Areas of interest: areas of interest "Scenic Spot"
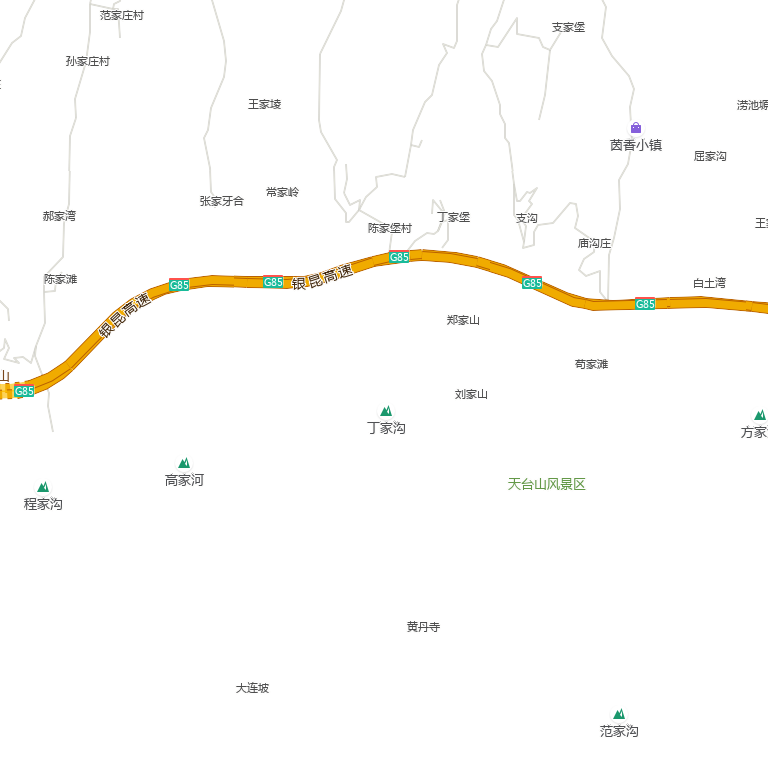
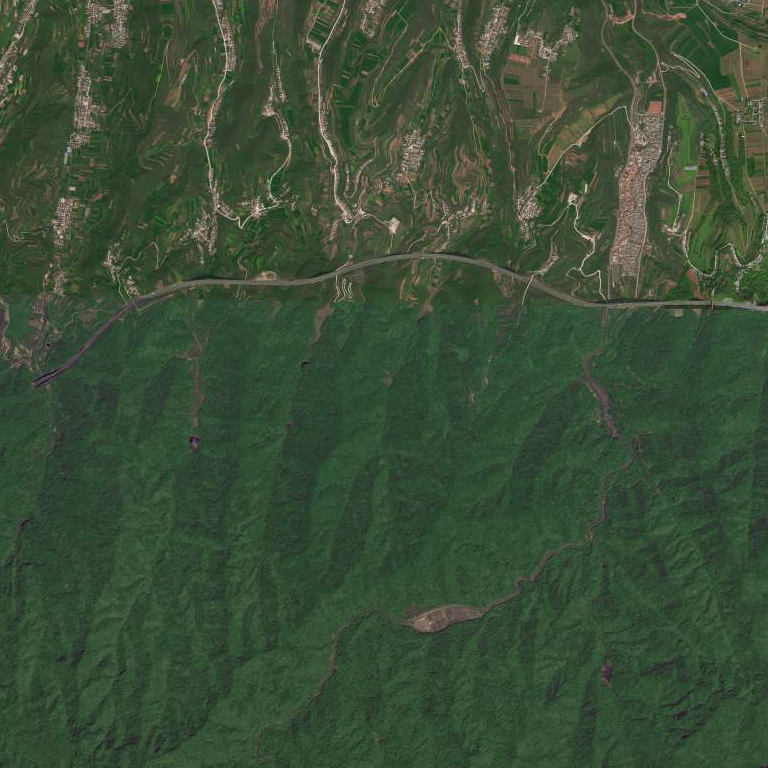